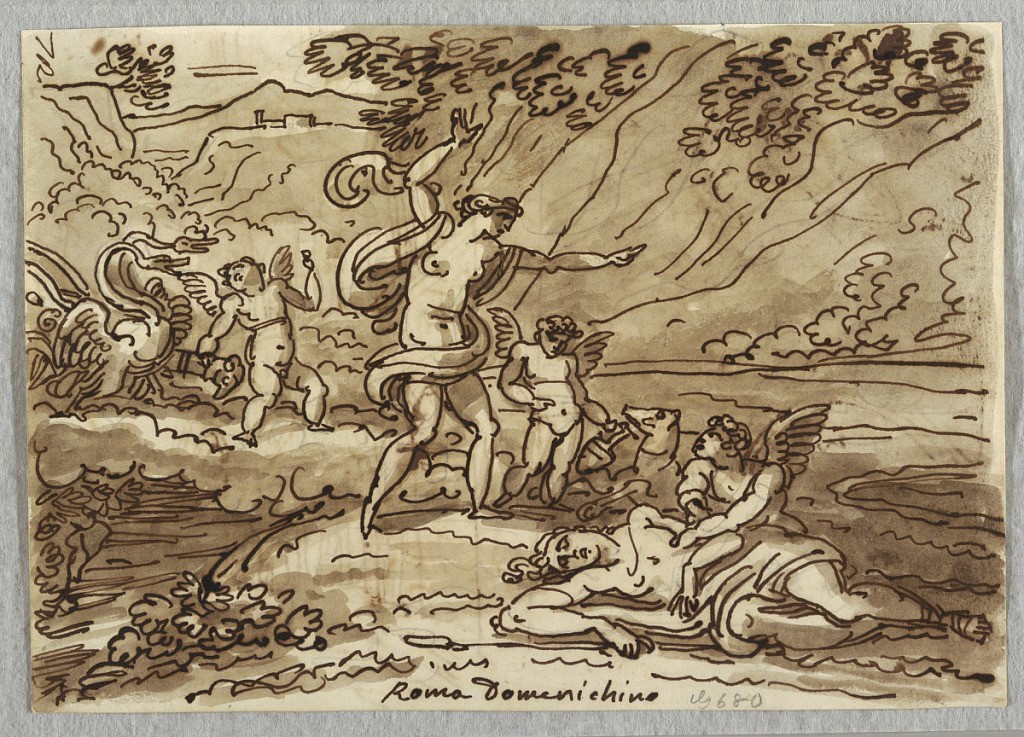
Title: Death of Adonis
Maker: Felice Giani, Italian, 1758–1823
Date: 1813–18
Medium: Pen and ink, brush and brown wash on paper
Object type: Drawing
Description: On verso: three architectural studies